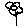
Label: flower